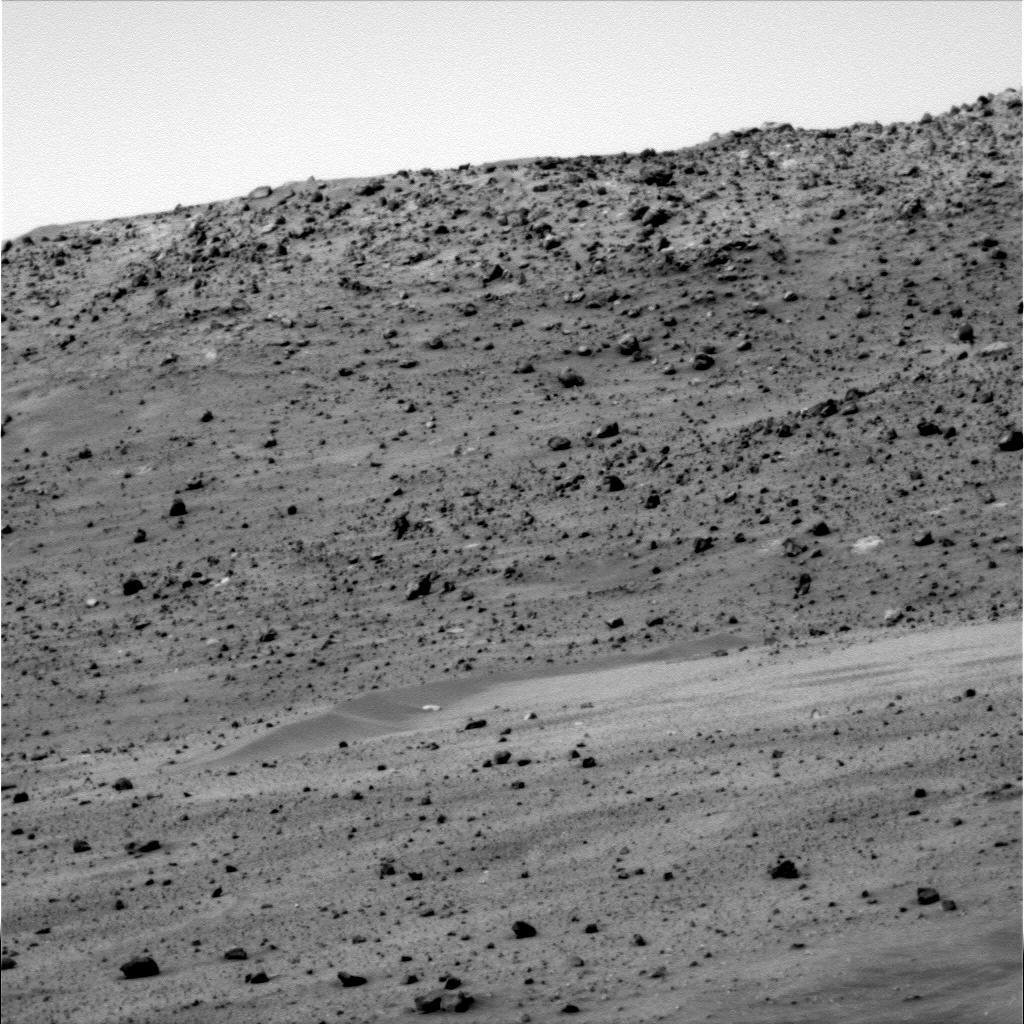
Terrain classes present: Gravel / Sand / Soil, Rock, Sky / Distant Mountains